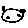
Label: cat